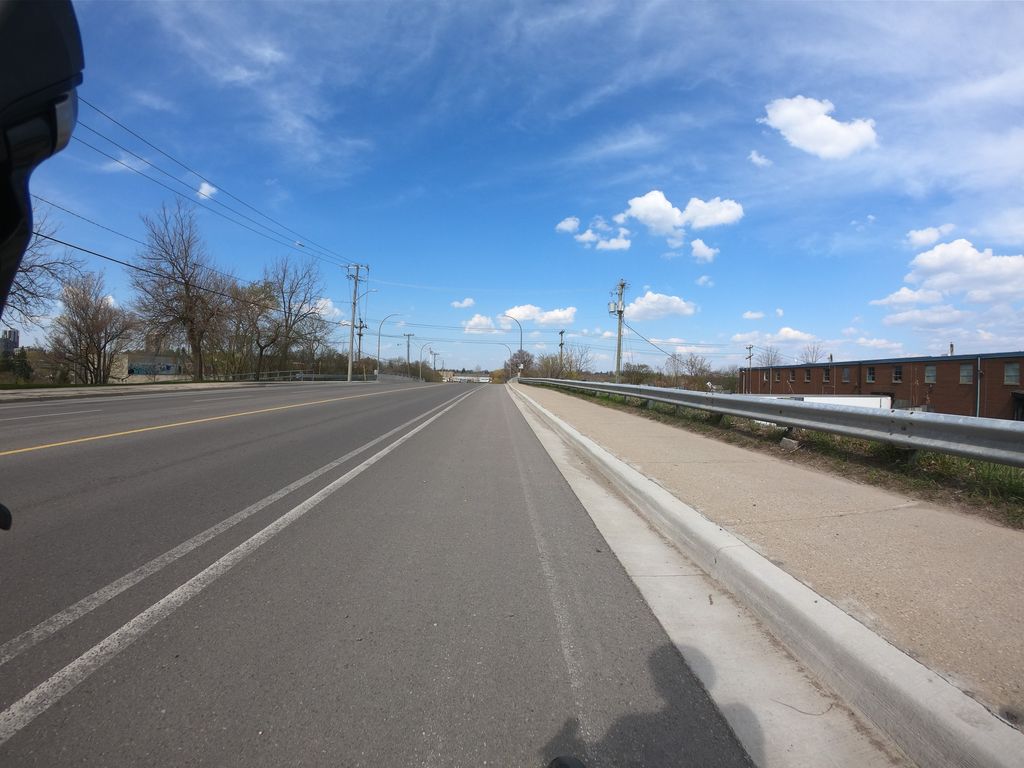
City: kitchener-waterloo